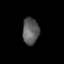
Tissue: lung
Cell type: Epithelial cells
Senescence score: 0.2152
Nuclear area (px): 430
Mean DAPI intensity: 92.033